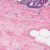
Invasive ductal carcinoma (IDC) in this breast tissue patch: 0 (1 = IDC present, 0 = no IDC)